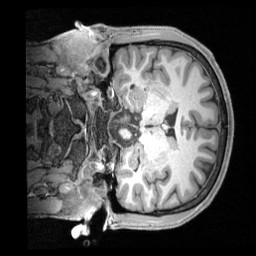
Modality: T1w
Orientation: coronal
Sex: male
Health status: ill
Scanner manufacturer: siemens
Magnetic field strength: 3 T
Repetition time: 2.4 s
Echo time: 0.00201 s